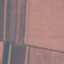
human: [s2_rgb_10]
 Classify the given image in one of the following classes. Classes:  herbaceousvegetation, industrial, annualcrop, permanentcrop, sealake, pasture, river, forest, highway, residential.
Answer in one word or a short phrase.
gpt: AnnualCrop